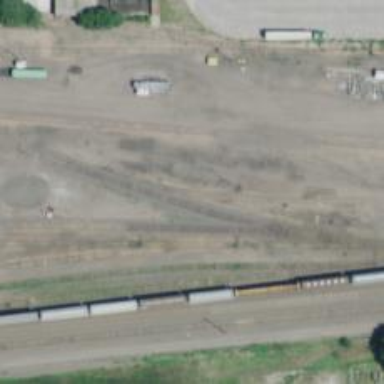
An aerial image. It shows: Unused railway yard.